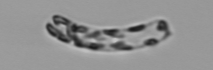
Label: Guinardia_striata